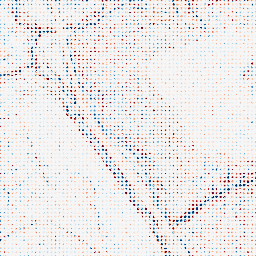
Category: edge_preserving
Decomposition family: bilateral
Decomposition parameters: d: 5
sigma_color: 25
sigma_space: 150
Upsampling method: sinc_blackman
Upsampling parameters: scale: 8
kernel_size: 4
Upsampling scale: 8